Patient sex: F
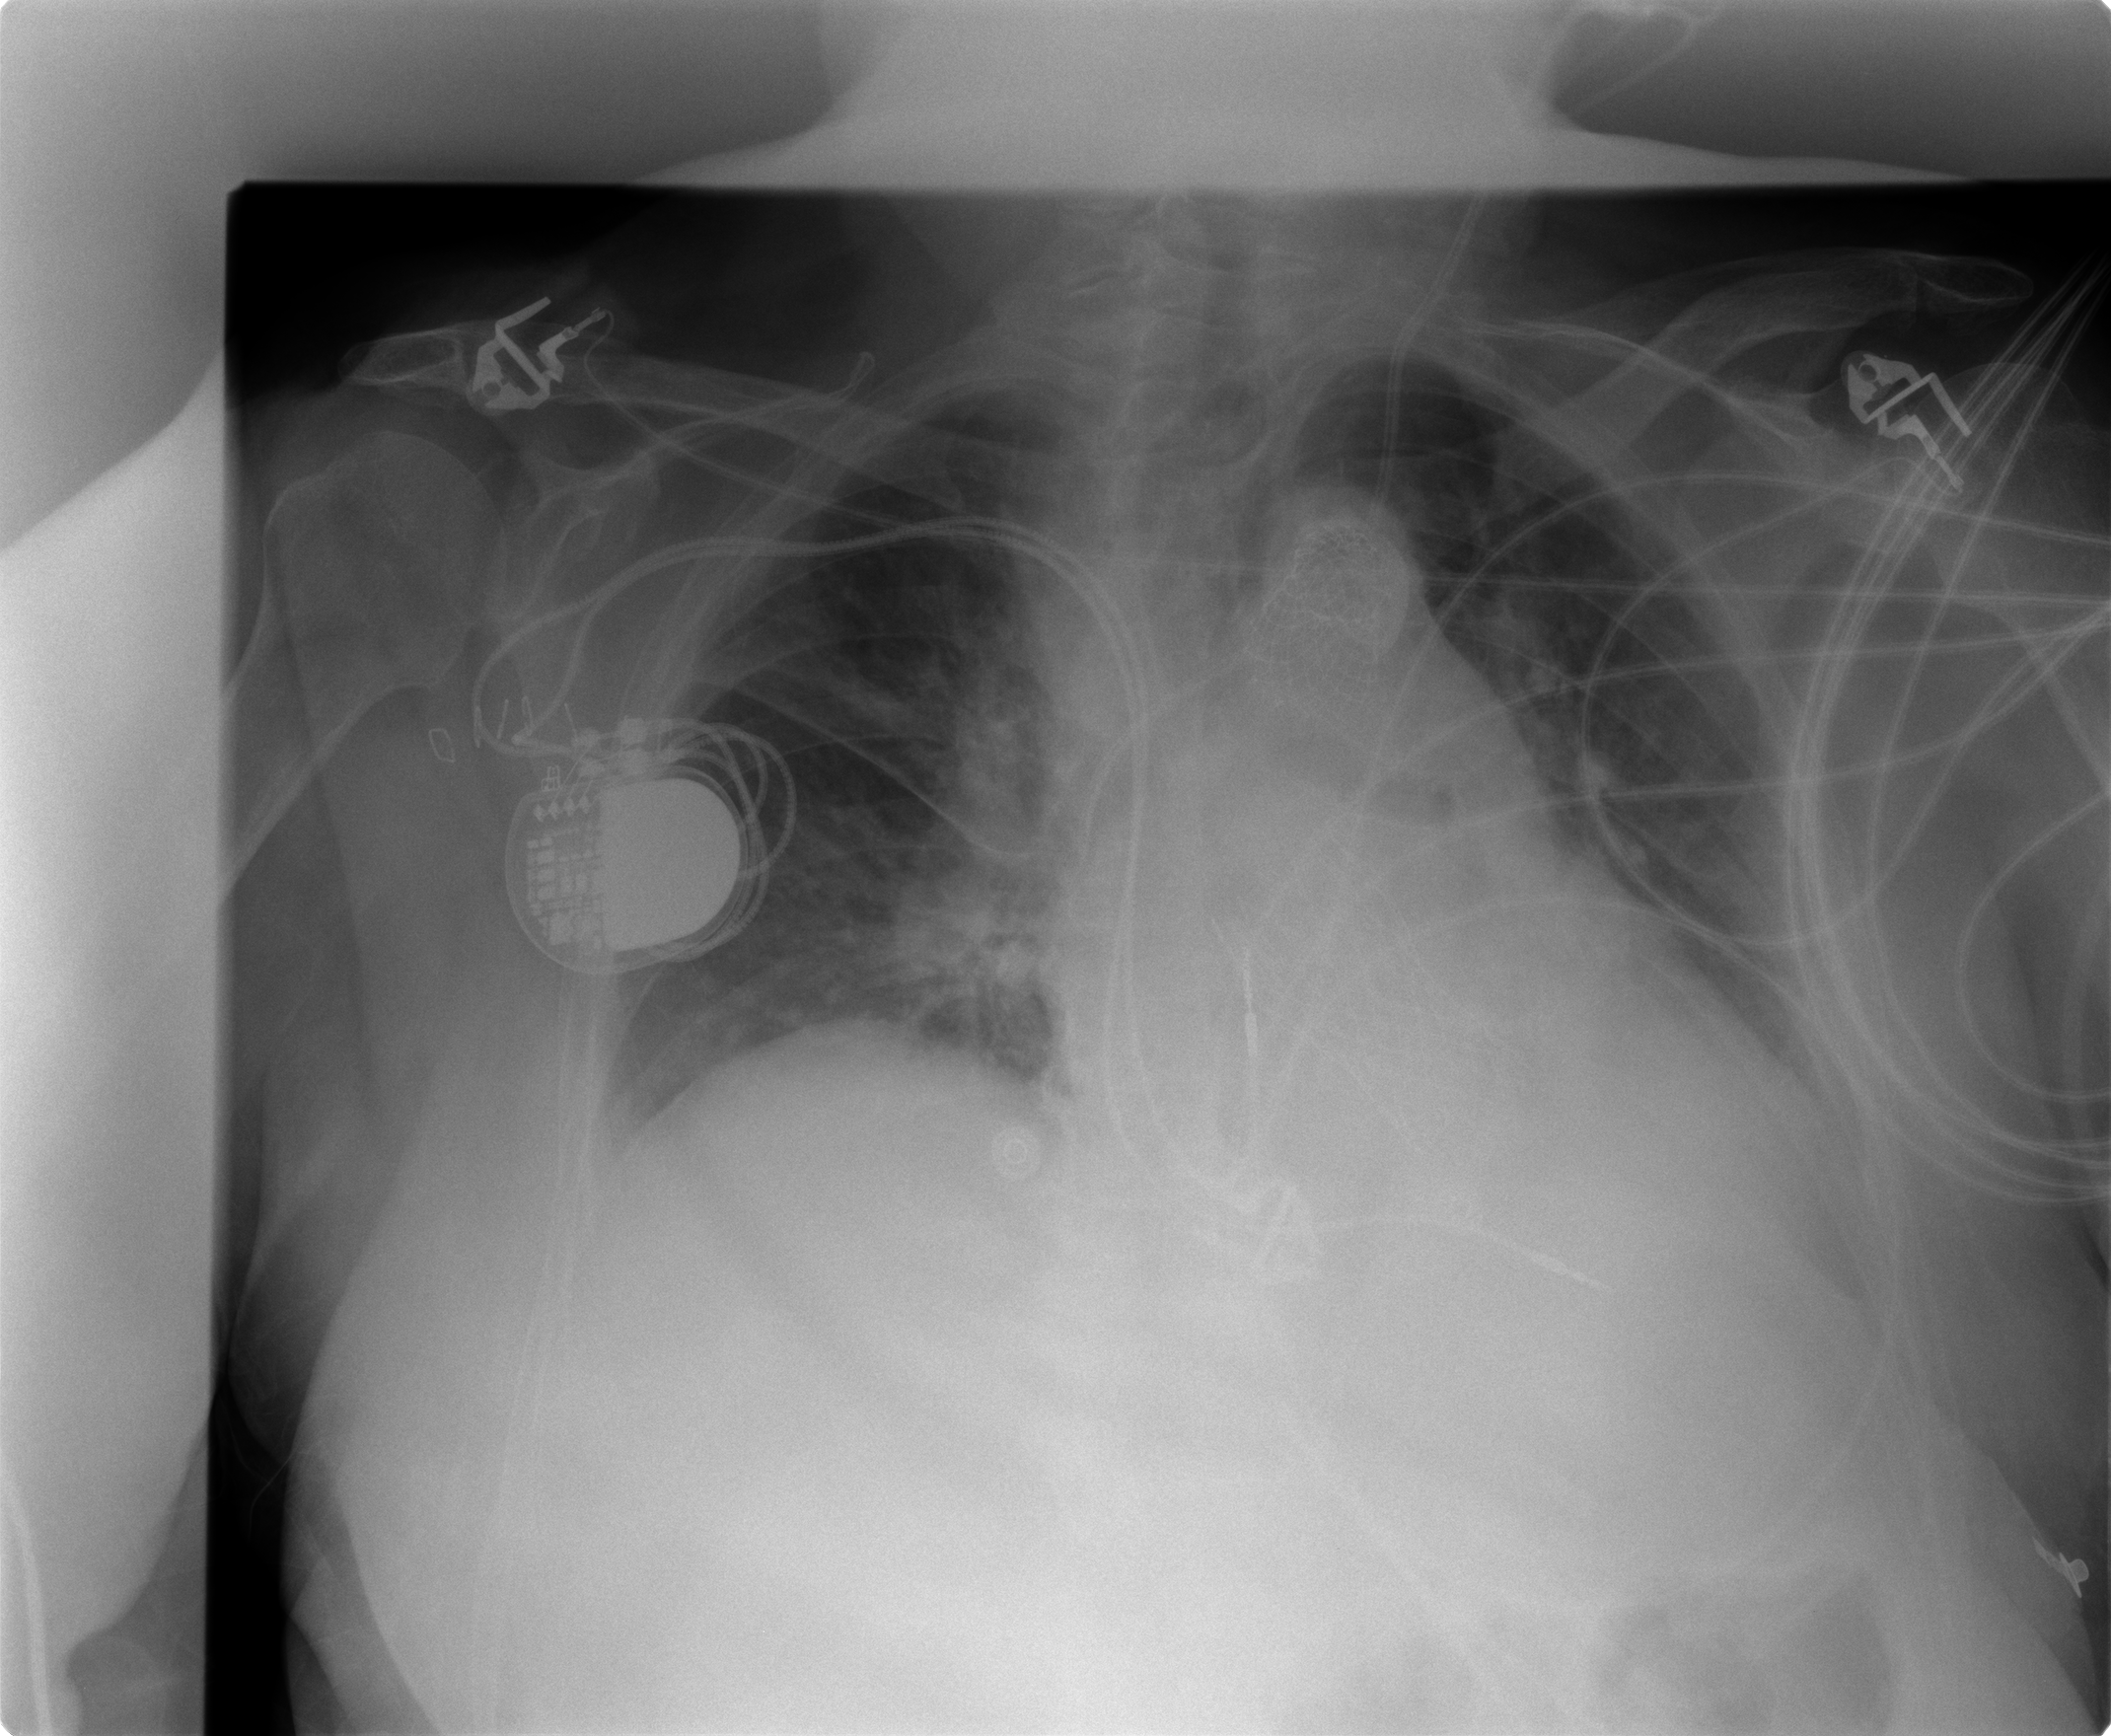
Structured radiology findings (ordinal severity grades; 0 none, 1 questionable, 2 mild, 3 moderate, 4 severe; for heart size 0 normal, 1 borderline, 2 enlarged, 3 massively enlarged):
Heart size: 2
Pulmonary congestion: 2
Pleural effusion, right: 0
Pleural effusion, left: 2
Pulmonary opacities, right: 0
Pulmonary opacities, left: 0
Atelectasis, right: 1
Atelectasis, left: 2